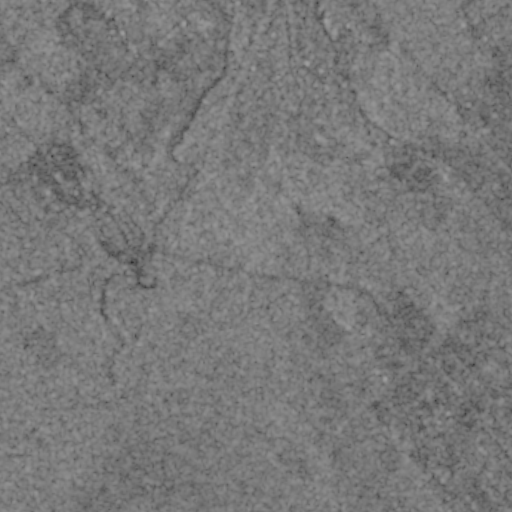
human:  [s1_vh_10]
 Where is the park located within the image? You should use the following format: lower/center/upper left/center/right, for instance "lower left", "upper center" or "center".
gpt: The park is located in the upper left of the image.
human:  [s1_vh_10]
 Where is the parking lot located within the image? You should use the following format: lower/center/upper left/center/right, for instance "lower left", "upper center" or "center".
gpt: The parking lot is located in the upper left of the image.
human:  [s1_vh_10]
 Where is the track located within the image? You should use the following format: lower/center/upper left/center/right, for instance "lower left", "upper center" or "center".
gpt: The track is located in the lower right of the image.
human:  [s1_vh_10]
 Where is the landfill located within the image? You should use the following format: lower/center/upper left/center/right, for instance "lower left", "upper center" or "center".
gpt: There is no landfill in the image.

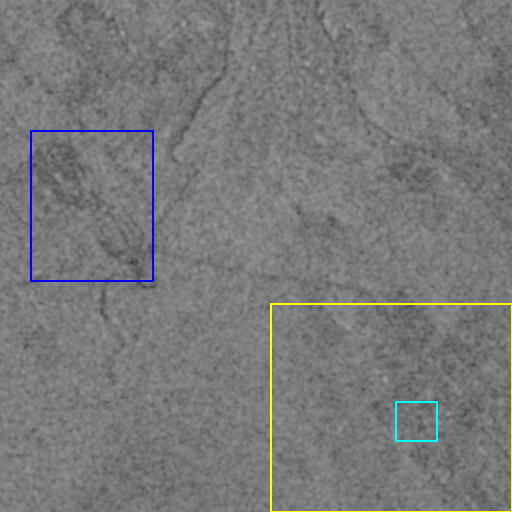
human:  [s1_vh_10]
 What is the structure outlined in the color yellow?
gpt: The structure outlined in yellow is a crop field.
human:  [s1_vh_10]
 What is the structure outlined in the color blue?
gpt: The structure outlined in blue is a park.
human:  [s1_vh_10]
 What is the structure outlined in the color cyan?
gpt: The structure outlined in cyan is a track.
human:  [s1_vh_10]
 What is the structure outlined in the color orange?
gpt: There is no orange outline.